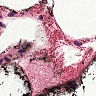
Metastatic tissue present: no